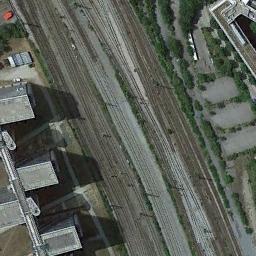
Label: railway